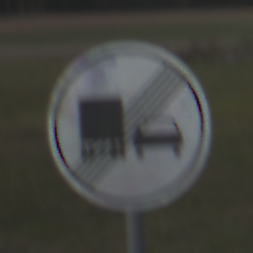
Verkehrszeichen: EndeUeberholverbotKraftfahrzeuge
Umgebung: Outdoor, Nature
Tageszeit: SunriseSunset
Wetter: PartlyCloudy
Licht: Natural
Jahreszeit: NotSpecified
Kontrast: LowContrast